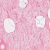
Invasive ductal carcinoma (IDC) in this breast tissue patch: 0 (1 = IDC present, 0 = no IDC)